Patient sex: M
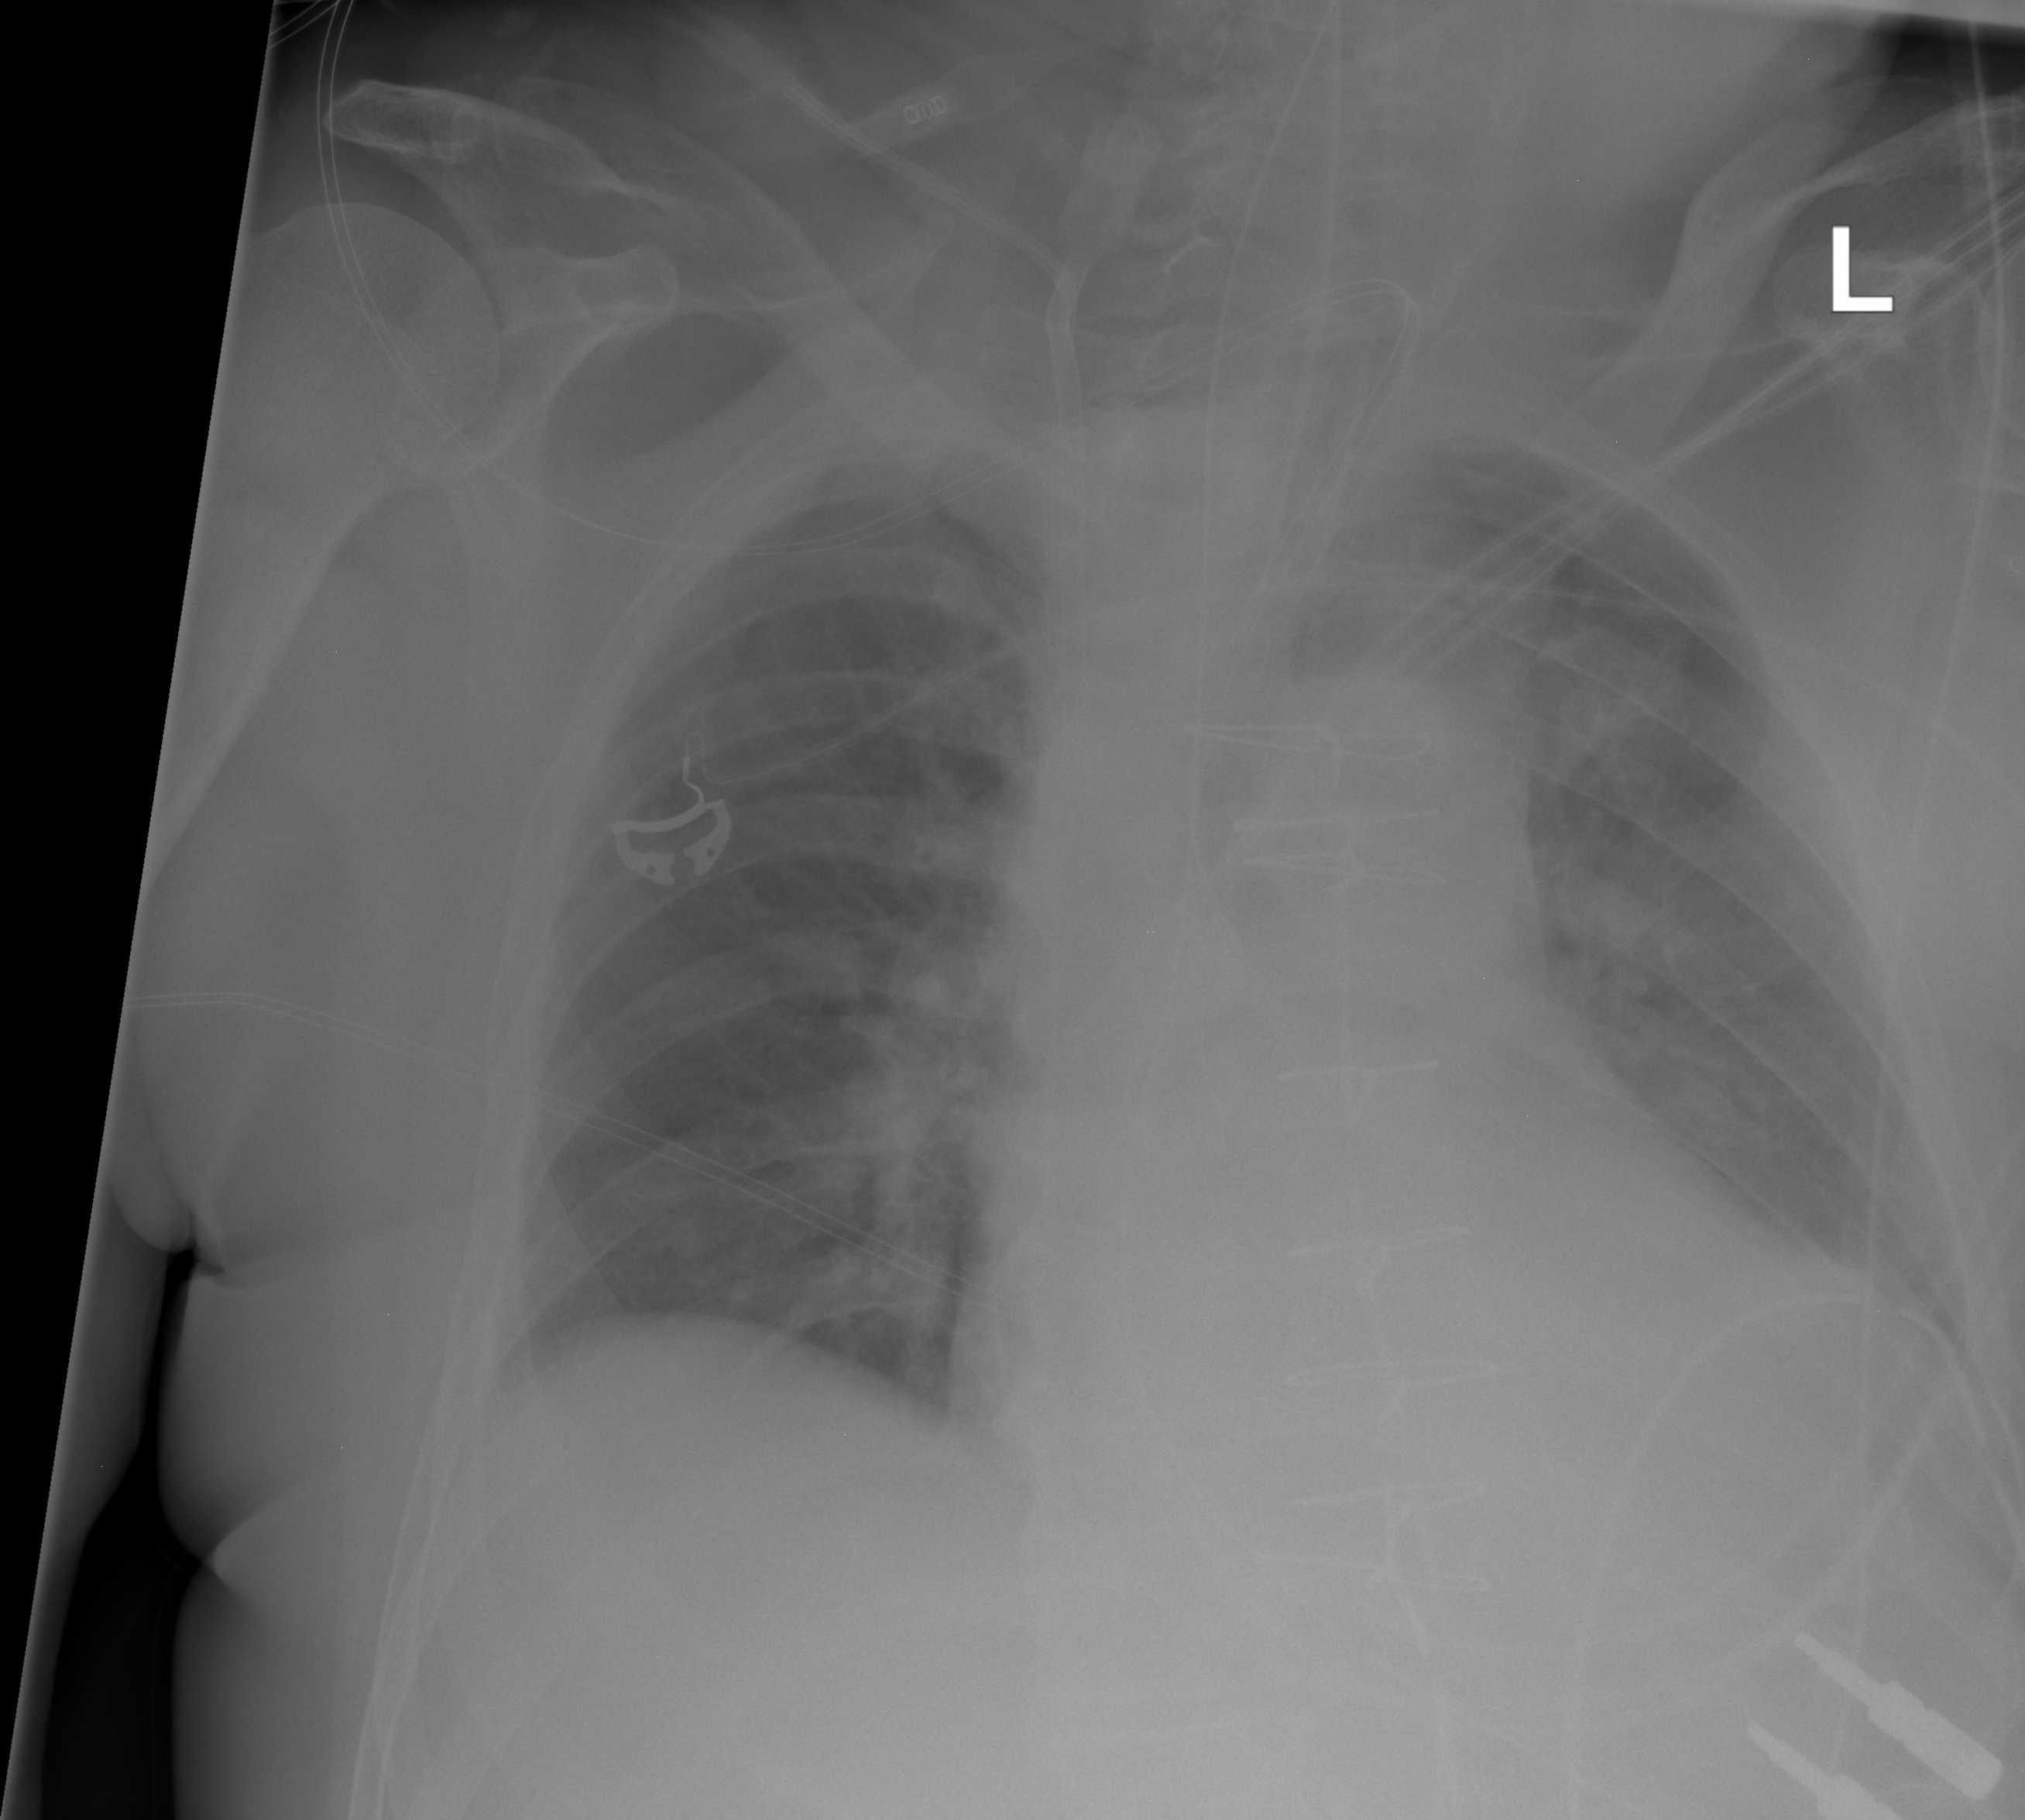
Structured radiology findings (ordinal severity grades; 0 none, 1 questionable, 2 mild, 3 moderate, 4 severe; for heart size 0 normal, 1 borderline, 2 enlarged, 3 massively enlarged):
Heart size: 0
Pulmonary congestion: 0
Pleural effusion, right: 0
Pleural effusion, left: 0
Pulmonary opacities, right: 0
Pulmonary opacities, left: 0
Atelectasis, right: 1
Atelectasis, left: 1